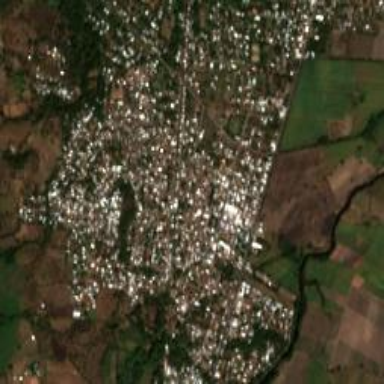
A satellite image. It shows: Town.